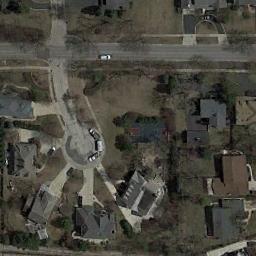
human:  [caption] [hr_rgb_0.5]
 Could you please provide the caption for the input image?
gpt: The medium residential area has some dense houses and a road goes through the medium residential area .

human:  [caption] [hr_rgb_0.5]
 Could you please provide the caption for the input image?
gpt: There are many buildings in medium residential area .

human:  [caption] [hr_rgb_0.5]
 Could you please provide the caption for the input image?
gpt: The houses in the mid-sized residential area are all red .

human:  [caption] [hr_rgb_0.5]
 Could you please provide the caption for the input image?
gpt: The medium residential is on the bare land next to the road .

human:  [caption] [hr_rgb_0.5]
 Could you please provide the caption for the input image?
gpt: There are some buildings on brown lawns on the medium residential area .